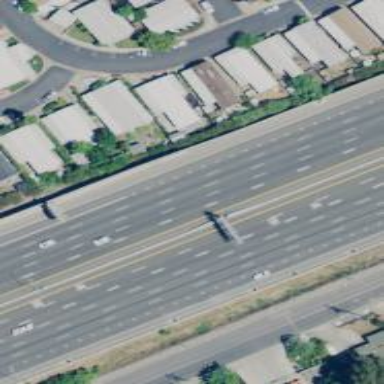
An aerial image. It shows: Motorway junction.